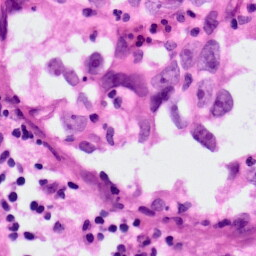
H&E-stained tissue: Lung